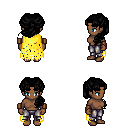
a pixel art fantasy rpg character, female body template, human, dark skin, yellow tattered cape, metal pants, black princess hairstyle, leather bracers, four views (front, back, left, right), 2x2 character sprite sheet, small pixel art, hard edges, no anti-aliasing